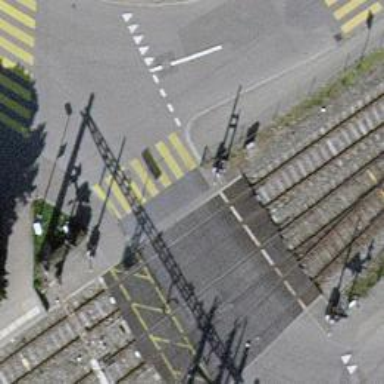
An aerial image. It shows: Level crossing with double half barrier.